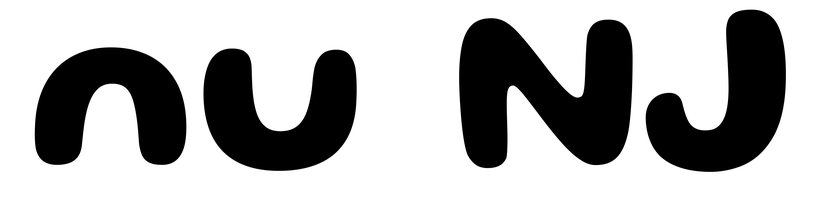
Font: Gluten_SemiBold